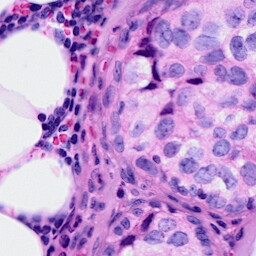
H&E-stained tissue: Breast